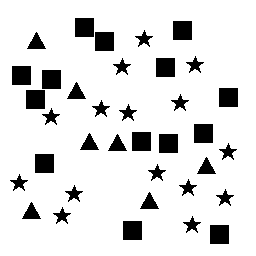
Squares: 14
Triangles: 7
Stars: 15
Total shapes: 36